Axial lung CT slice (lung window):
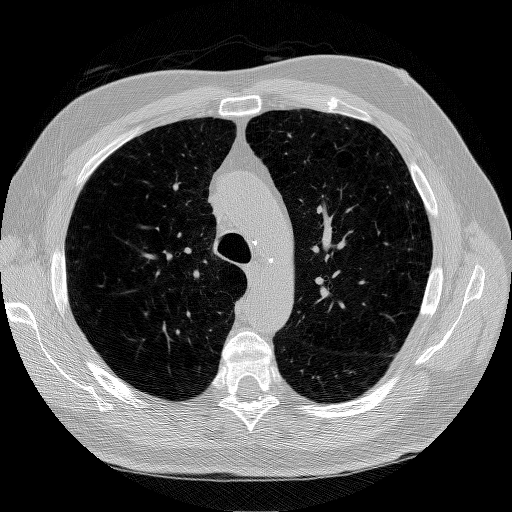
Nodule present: no